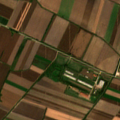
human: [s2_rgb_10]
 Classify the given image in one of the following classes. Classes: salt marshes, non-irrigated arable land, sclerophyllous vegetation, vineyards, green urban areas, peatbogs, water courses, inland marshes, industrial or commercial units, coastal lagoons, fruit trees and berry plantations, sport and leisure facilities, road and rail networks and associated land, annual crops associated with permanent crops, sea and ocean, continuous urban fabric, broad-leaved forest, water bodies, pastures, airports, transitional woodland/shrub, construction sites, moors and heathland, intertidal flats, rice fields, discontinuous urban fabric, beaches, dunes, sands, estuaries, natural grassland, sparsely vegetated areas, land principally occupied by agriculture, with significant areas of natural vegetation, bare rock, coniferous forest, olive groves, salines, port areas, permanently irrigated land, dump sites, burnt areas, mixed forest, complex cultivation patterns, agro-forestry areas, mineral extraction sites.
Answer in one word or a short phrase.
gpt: industrial or commercial units, non-irrigated arable land